Interaction volume radius: 5 \u00c5
Interaction volume height: 10 \u00c5
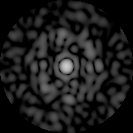
Disorder parameter: 0.8602